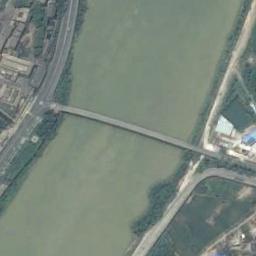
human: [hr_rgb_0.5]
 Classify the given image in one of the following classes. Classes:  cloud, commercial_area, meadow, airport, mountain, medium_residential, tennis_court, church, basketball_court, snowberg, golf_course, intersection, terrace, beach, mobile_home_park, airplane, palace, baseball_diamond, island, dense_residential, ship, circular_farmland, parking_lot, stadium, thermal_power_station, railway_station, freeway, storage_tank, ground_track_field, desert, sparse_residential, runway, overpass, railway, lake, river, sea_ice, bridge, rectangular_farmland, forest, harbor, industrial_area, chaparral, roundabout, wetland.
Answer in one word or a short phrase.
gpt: bridge